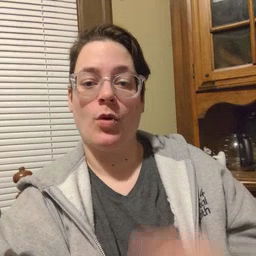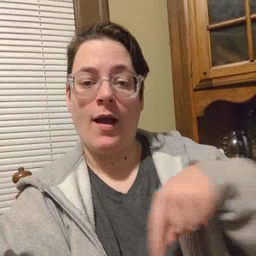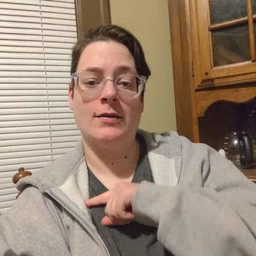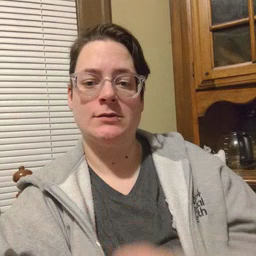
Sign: weus